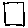
Label: square